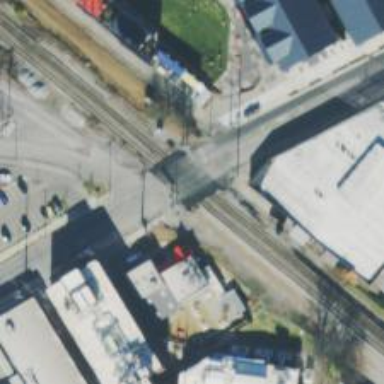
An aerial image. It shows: Railway crossing.